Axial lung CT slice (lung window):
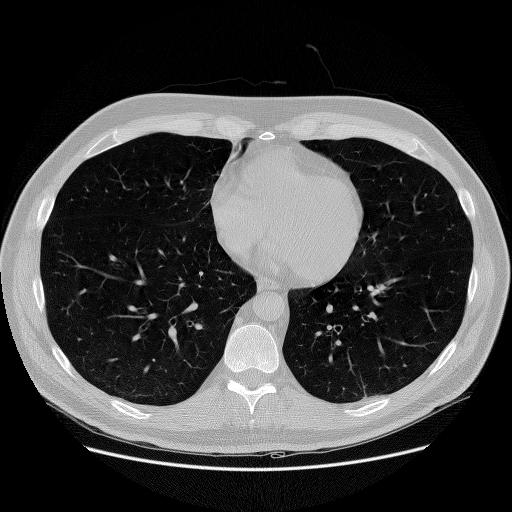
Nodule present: no